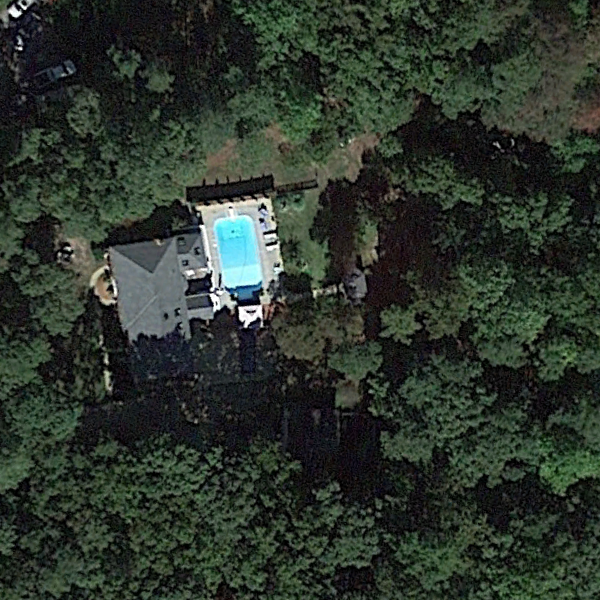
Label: SparseResidential